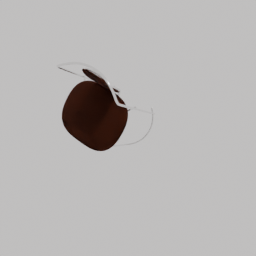
Label: furniture